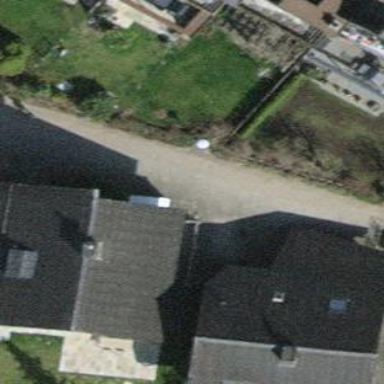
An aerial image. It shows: Detached building.